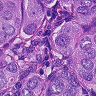
Metastatic tissue present: yes